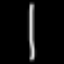
Label: line